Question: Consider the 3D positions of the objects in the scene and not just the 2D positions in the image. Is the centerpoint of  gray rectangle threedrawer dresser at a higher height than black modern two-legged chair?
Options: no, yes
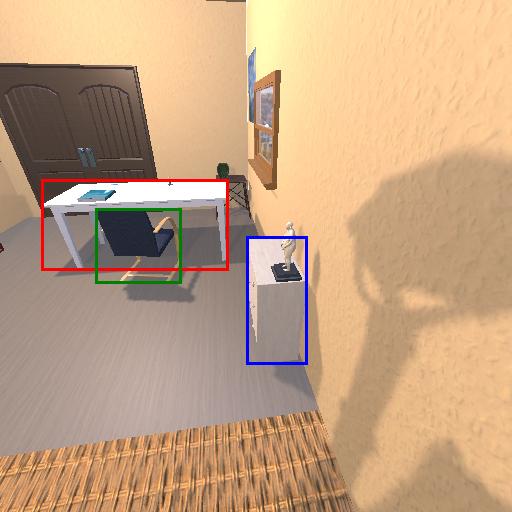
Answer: no